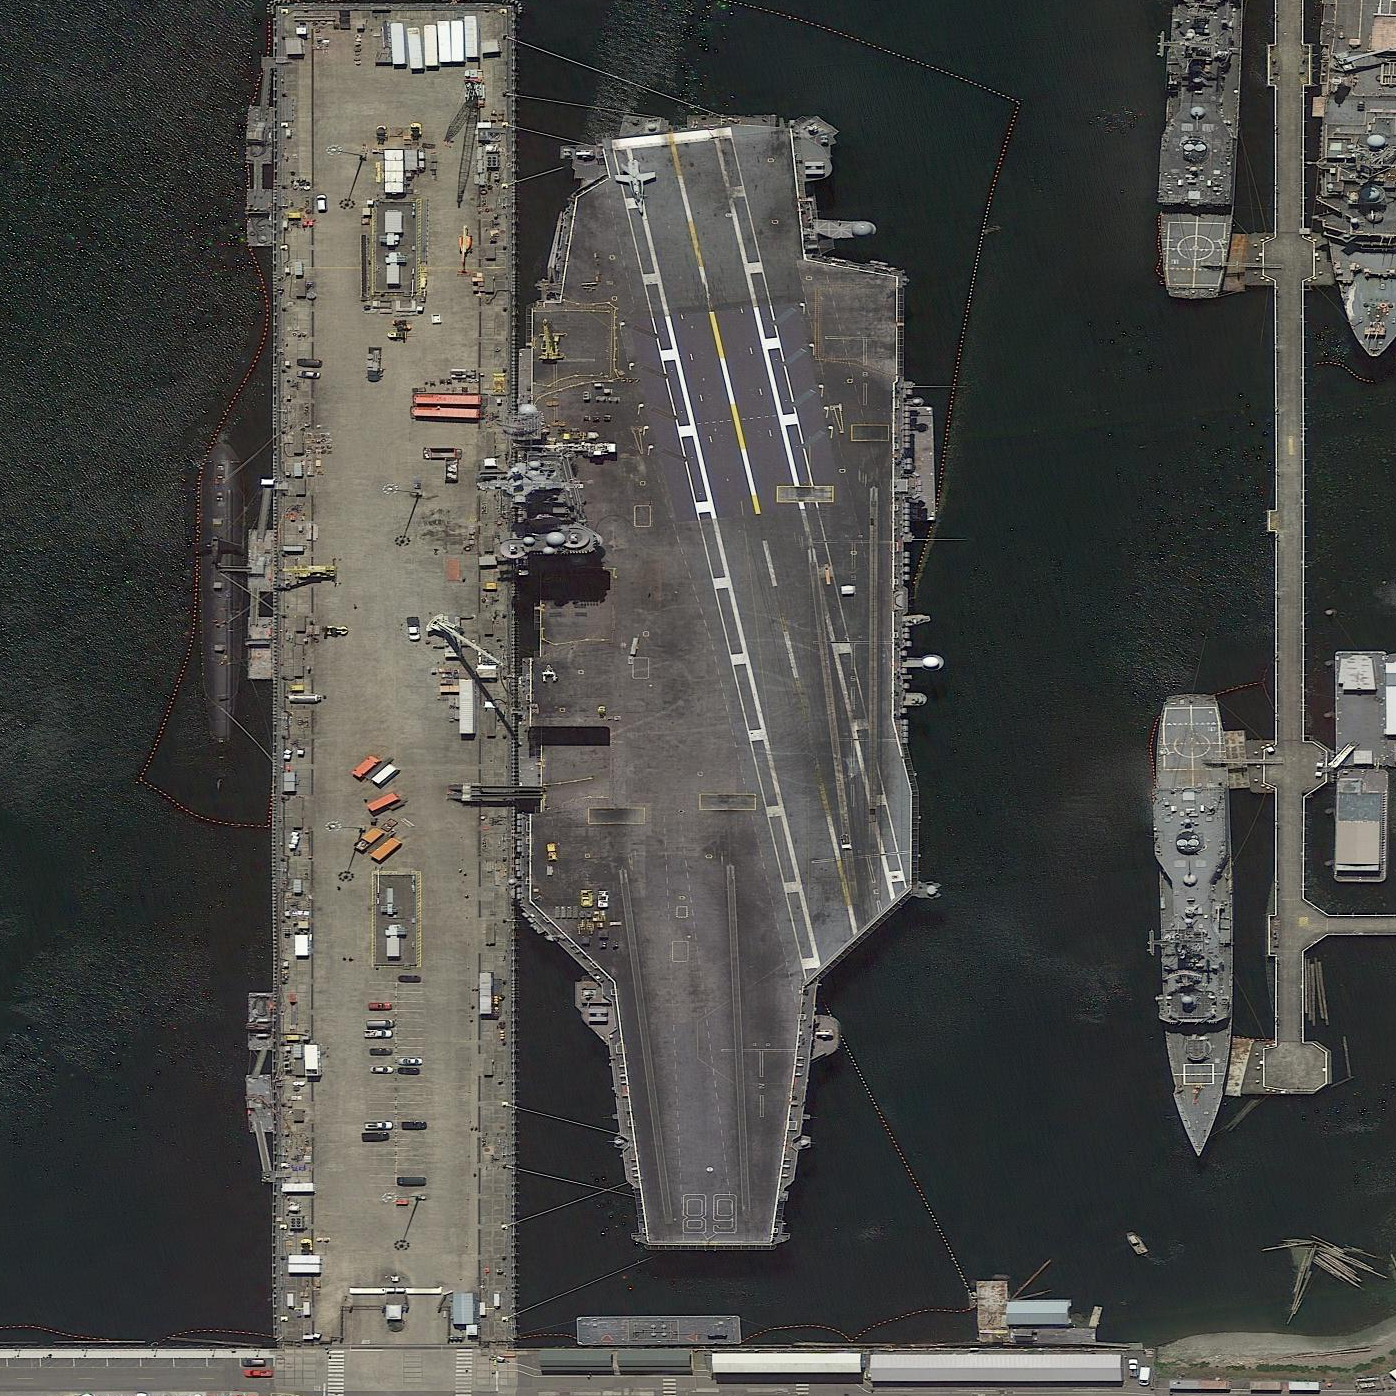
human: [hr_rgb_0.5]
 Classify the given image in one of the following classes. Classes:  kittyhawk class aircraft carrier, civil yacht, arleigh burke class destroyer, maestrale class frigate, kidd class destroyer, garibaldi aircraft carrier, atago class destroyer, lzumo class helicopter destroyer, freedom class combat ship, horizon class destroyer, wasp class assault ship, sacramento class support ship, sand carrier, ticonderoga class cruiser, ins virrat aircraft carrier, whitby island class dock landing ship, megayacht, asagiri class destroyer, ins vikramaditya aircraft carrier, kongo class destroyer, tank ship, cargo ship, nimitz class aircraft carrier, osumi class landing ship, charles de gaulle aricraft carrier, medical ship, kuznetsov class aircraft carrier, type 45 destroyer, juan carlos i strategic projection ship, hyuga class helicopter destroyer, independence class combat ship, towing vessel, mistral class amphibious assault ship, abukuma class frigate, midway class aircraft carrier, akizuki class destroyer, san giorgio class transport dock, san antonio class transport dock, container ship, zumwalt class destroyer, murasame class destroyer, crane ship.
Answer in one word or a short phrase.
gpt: Nimitz class aircraft carrier